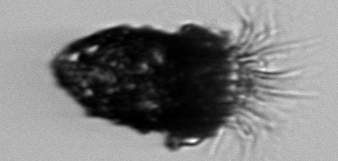
Label: Stenosemella_pacifica